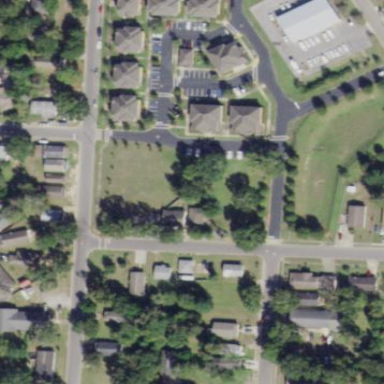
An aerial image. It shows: This residential area consists of single-family homes.